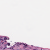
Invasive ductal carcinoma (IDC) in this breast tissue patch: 1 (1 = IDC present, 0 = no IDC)